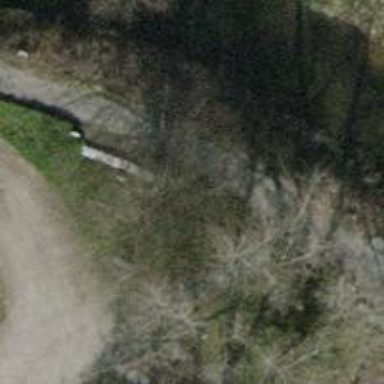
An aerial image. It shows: Concrete bench.